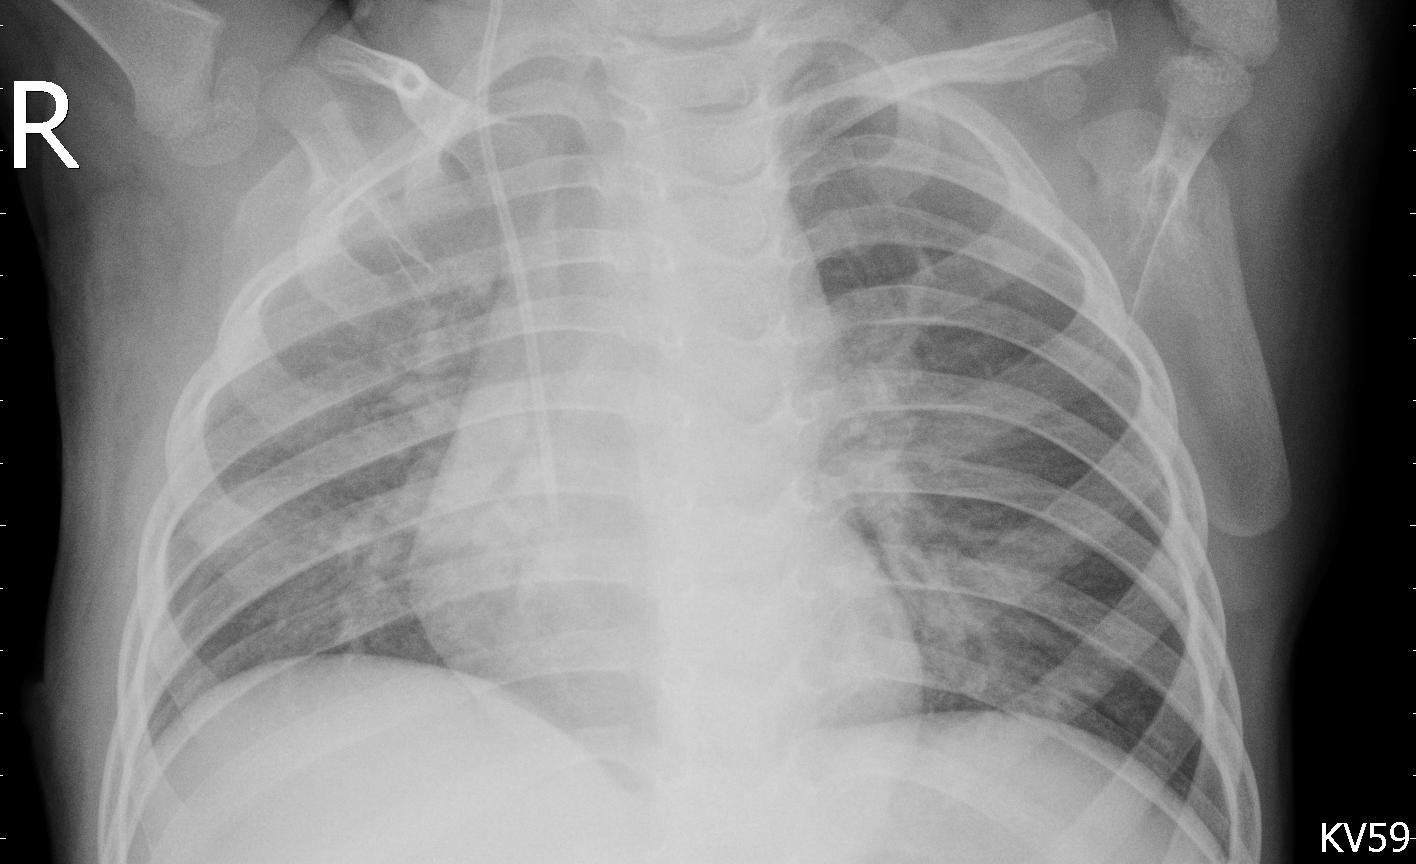
Diagnosis: PNEUMONIA